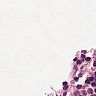
Metastatic tissue present: no